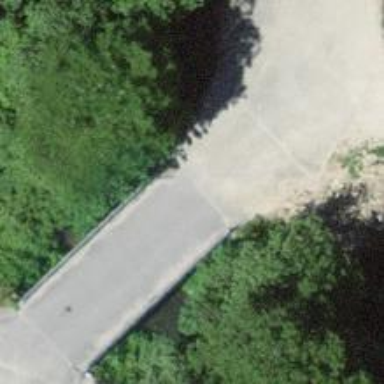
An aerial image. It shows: Paved service road with grade1 tracktype.